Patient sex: M
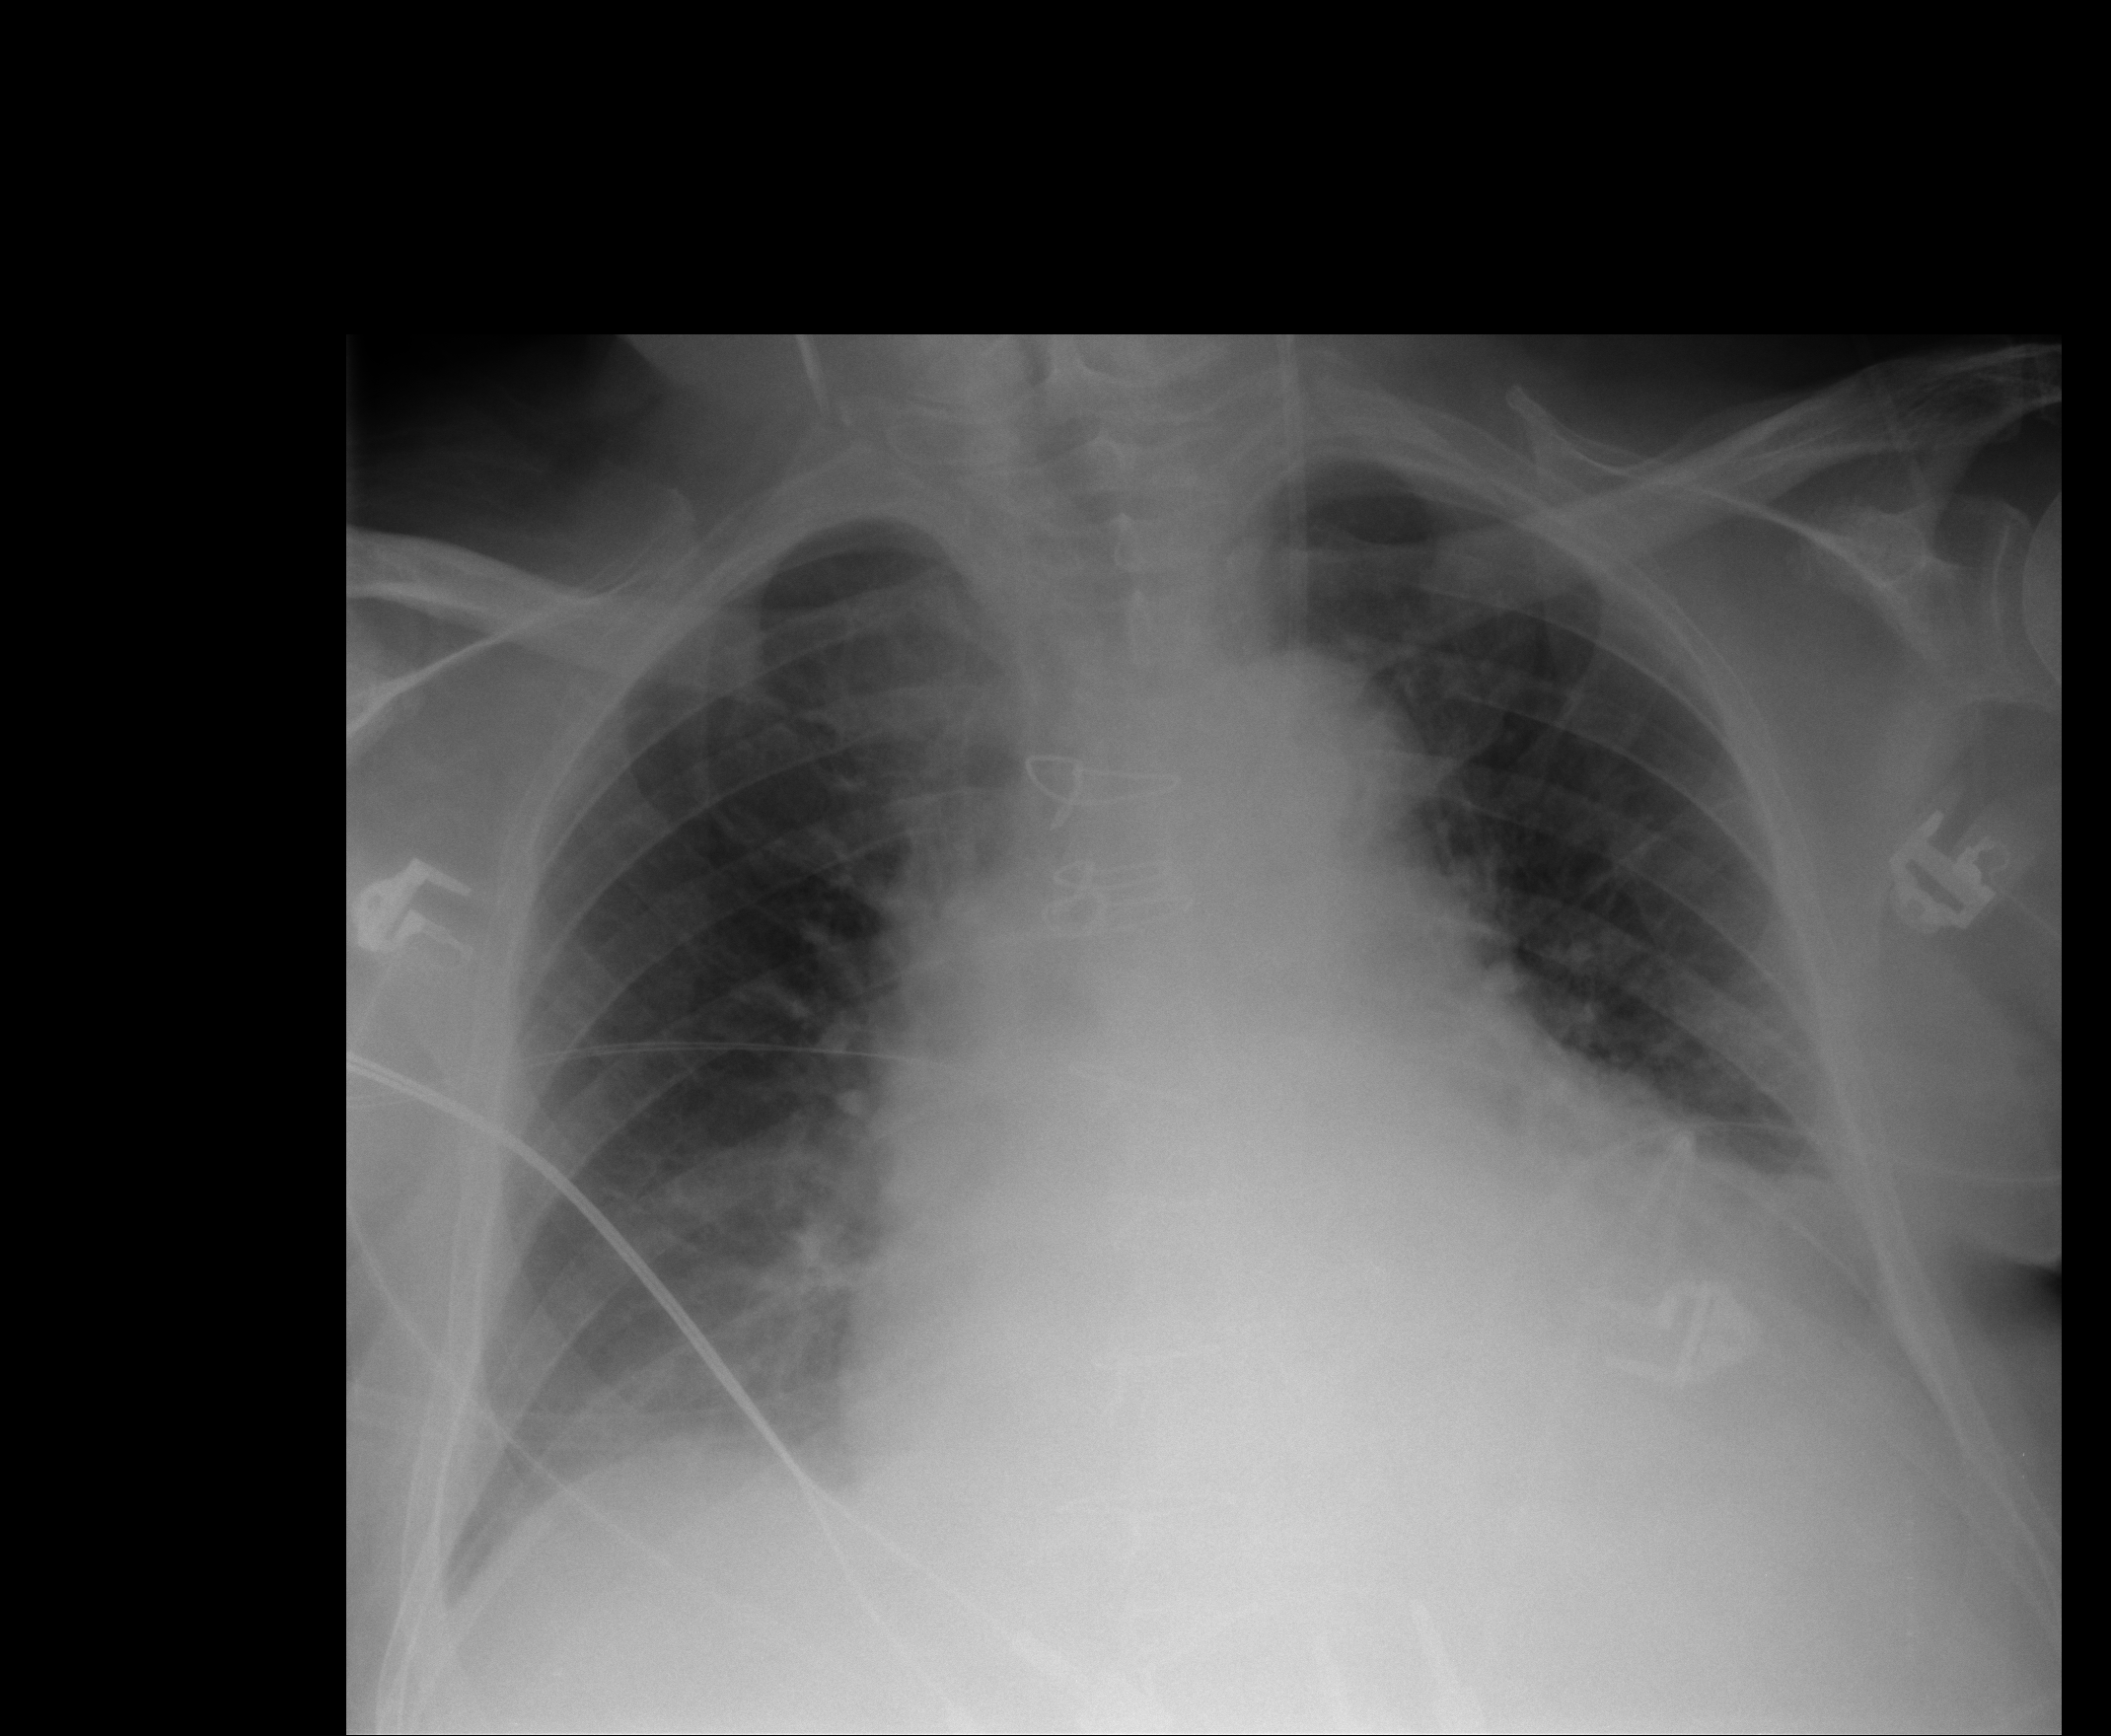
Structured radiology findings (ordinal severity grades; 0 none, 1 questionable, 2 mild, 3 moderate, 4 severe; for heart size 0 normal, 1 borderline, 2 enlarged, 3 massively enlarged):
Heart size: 3
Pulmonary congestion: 0
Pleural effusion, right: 2
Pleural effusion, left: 2
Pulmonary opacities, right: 0
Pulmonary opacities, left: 0
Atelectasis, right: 2
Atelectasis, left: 2